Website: slack
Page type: newsletter-management
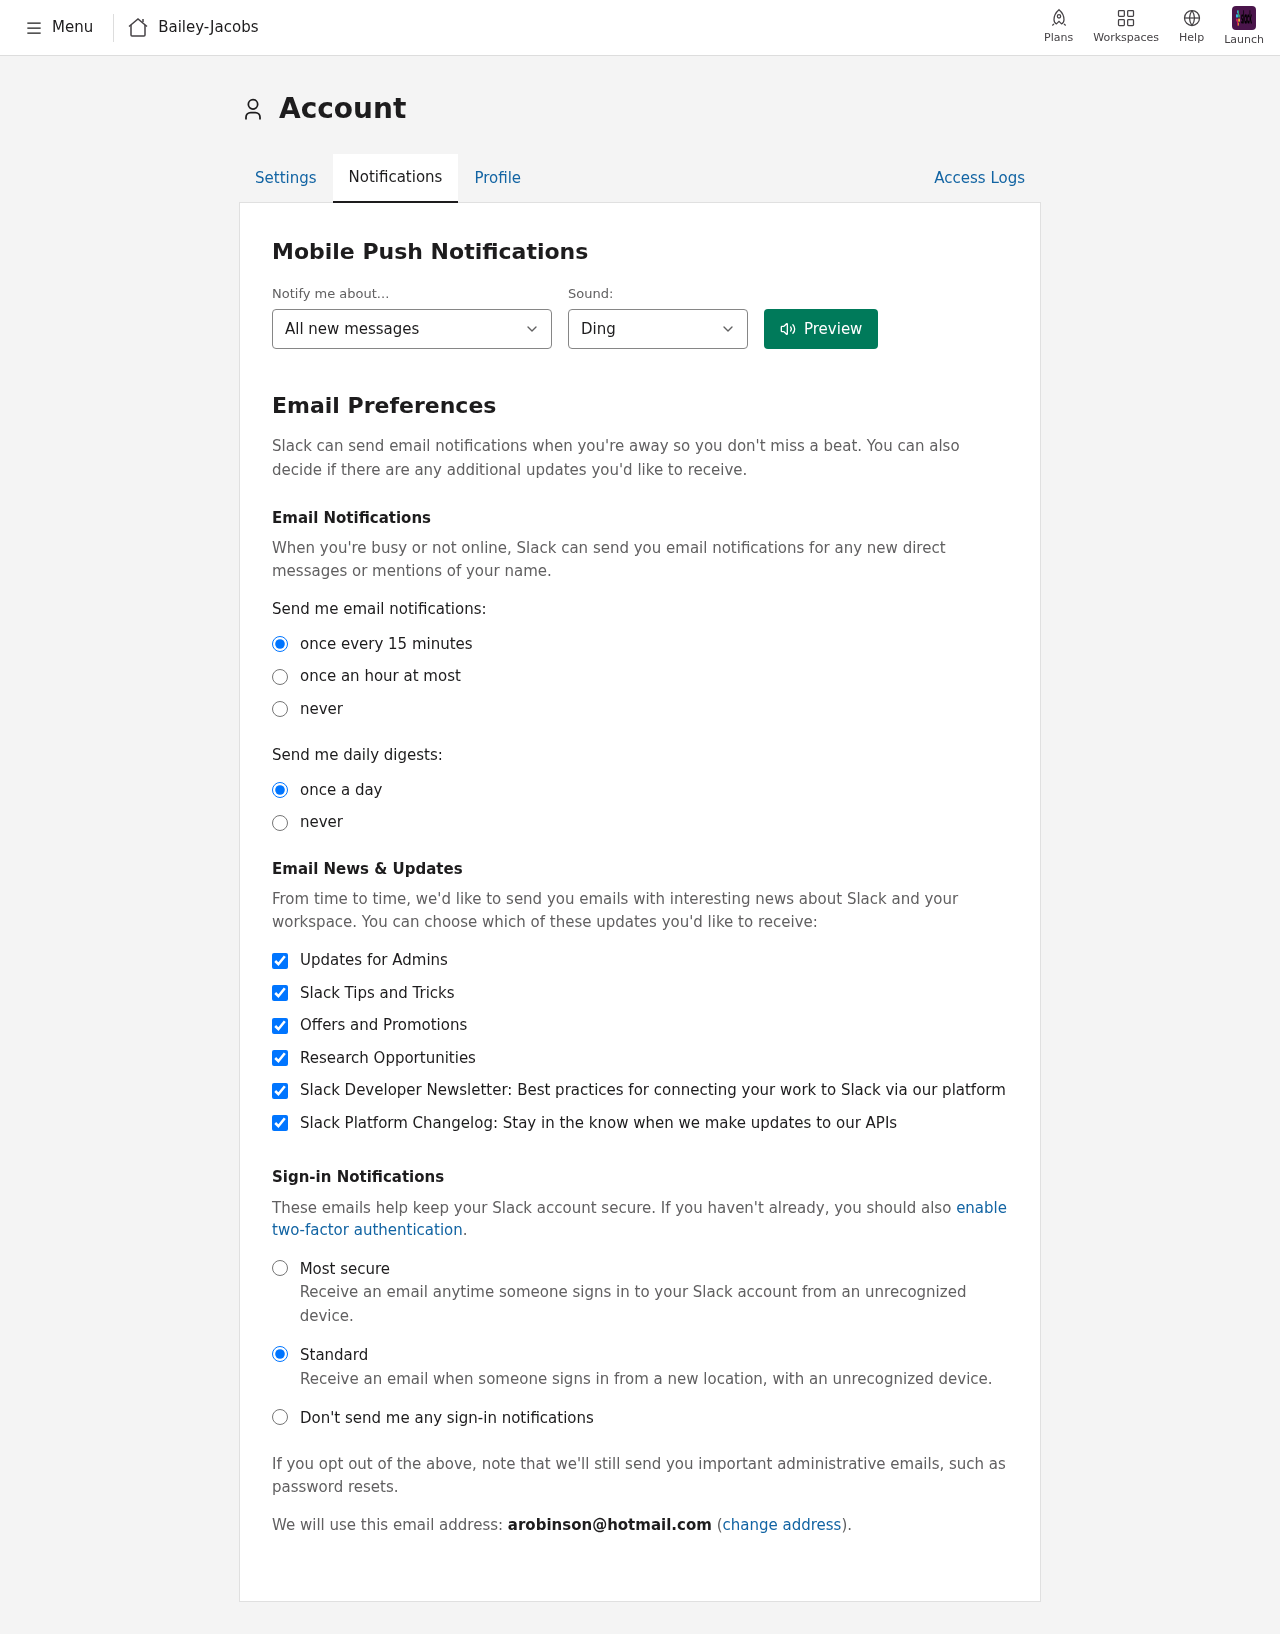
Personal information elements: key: PII_COMPANY
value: Bailey-Jacobs
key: PII_EMAIL
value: arobinson@hotmail.com